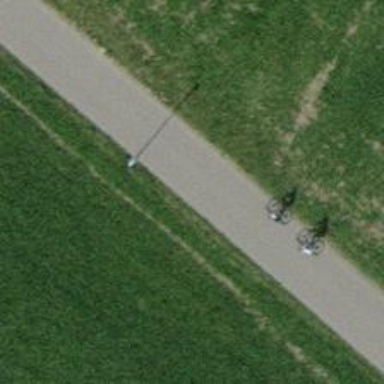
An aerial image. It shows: Cycleway.